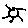
Label: sun